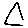
Label: triangle